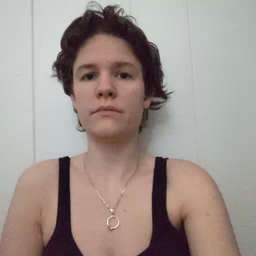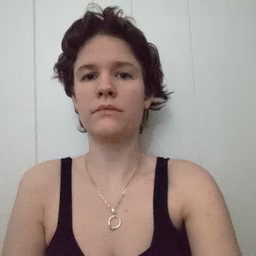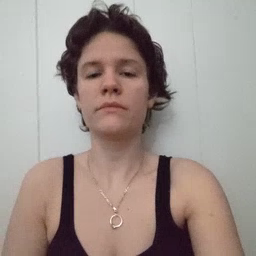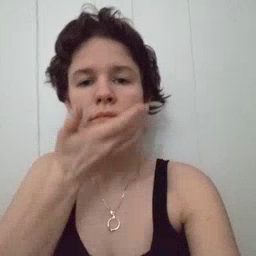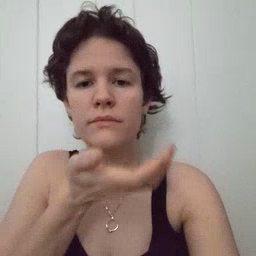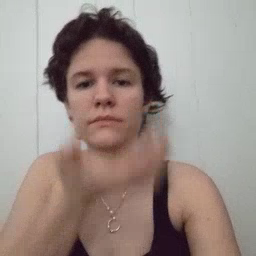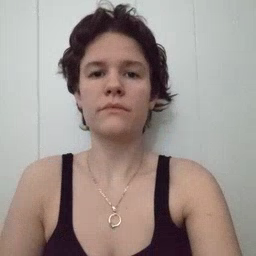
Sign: grass